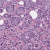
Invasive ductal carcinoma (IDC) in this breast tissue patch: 1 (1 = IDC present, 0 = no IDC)